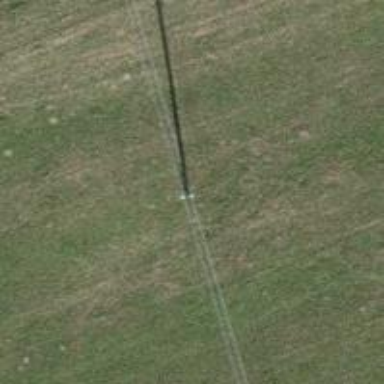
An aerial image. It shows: Power pole.